Field crop: maize
Growth stage: 2
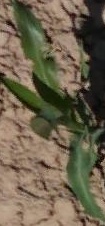
Species: maize